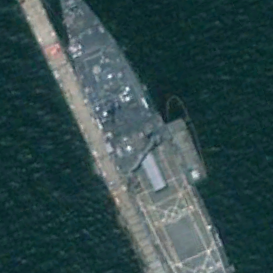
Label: combat